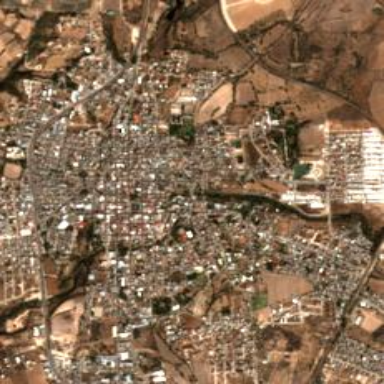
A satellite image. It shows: Town.